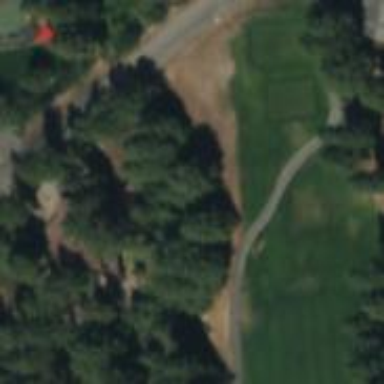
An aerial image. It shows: Rough area on grassy golf course.